Field crop: maize
Growth stage: 1
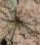
Species: salsola